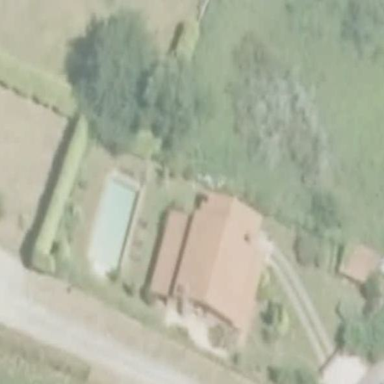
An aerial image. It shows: Simple house.